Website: lowes
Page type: customer-info-address
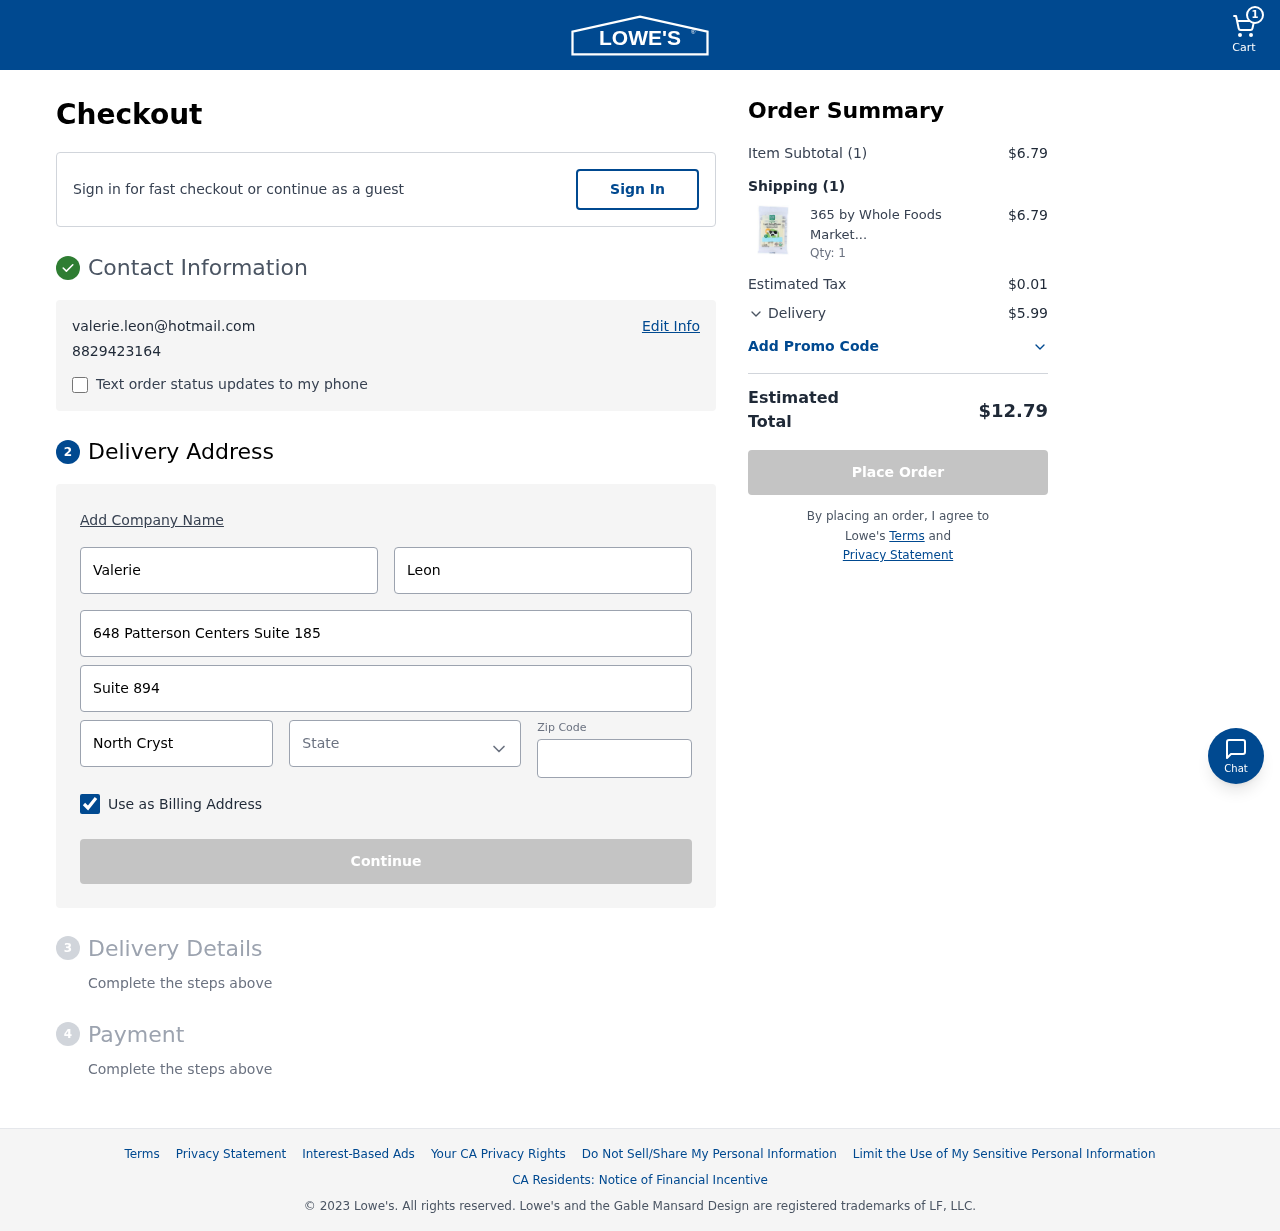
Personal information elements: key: PII_CITY
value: North Crystalton
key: PII_EMAIL
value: valerie.leon@hotmail.com
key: PII_FIRSTNAME
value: Valerie
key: PII_LASTNAME
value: Leon
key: PII_PHONE
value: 8829423164
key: PII_POSTCODE
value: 60576
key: PII_STATE
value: Massachusetts
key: PII_STREET
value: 648 Patterson Centers Suite 185
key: PII_STREET2
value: Suite 894
Product elements: key: PRODUCT1_NAME
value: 365 by Whole Foods Market, Organic Light String Cheese (6 - 1 Ounce Sticks), 6 Ounce (Packaging May
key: PRODUCT1_QUANTITY
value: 1
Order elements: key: ORDER_NUM_ITEMS
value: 1
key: ORDER_SUBTOTAL
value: $6.79
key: ORDER_NUM_ITEMS2
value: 1
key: ORDER_SUBTOTAL2
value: $6.79
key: ORDER_TAX
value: $0.01
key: ORDER_SHIPPING_COST
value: $5.99
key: ORDER_TOTAL
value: $12.79